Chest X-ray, PA view. Patient: 27 years old, sex F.
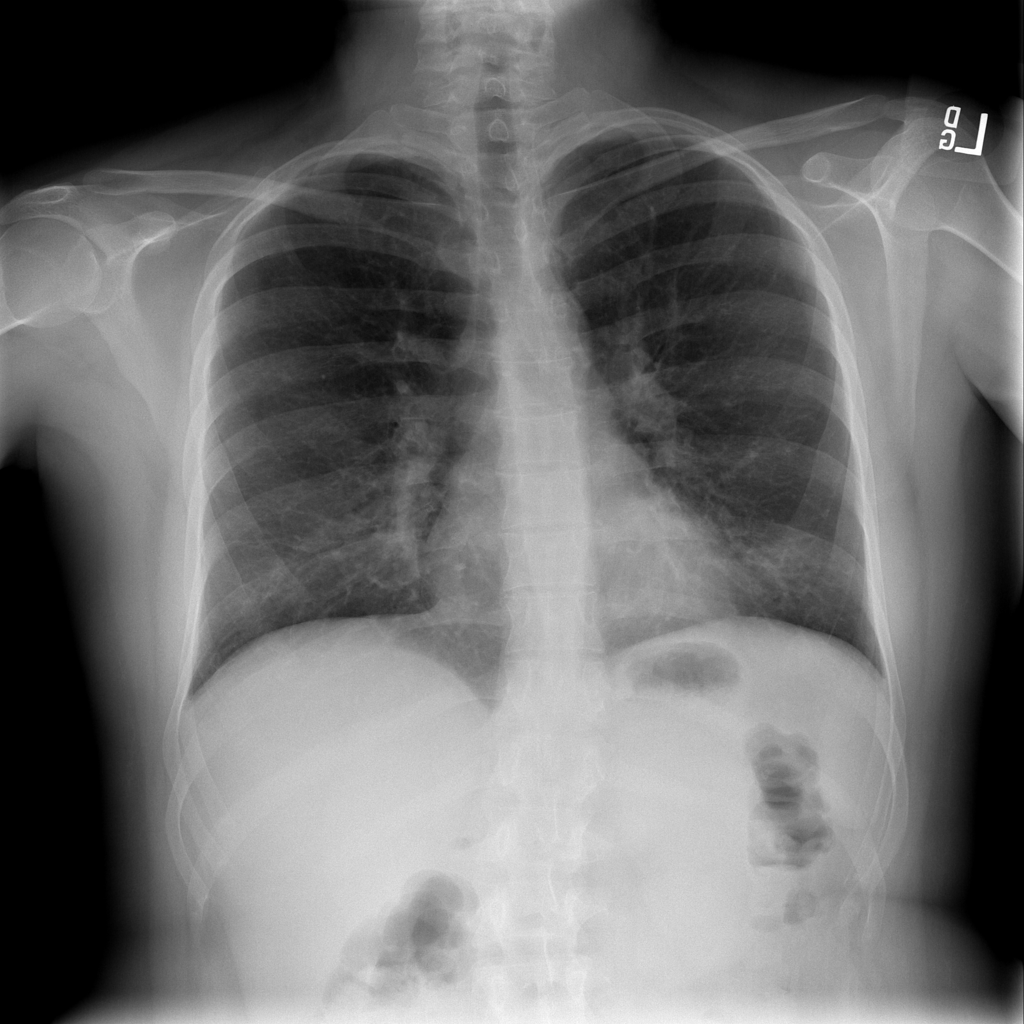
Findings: Atelectasis, Fibrosis